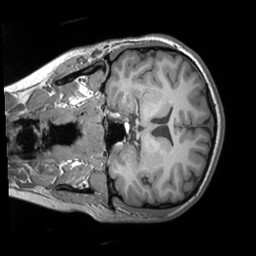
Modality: T1w
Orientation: coronal
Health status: healthy